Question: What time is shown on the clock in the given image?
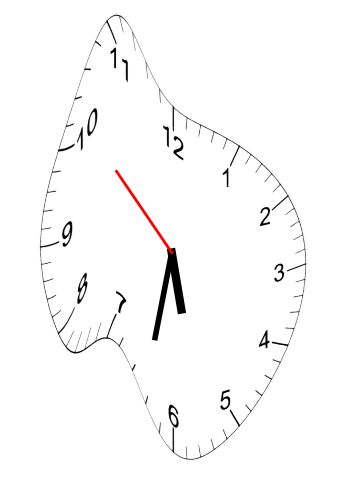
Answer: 05:31:52